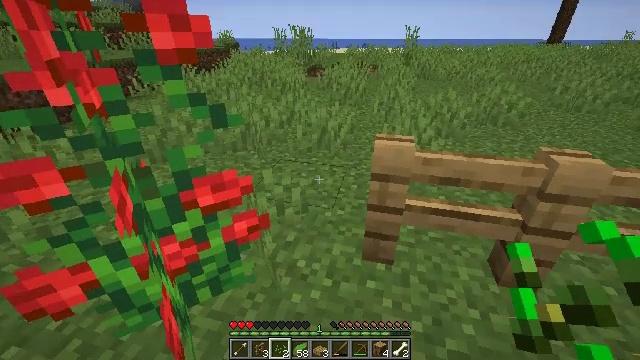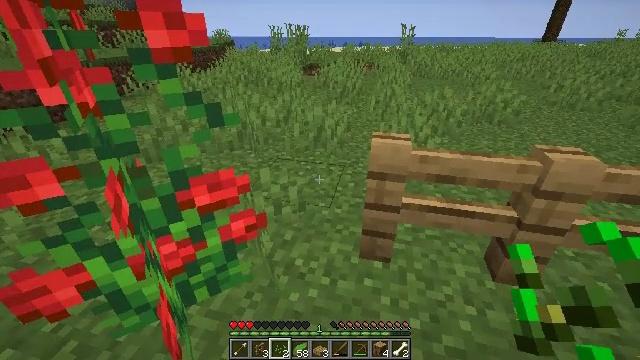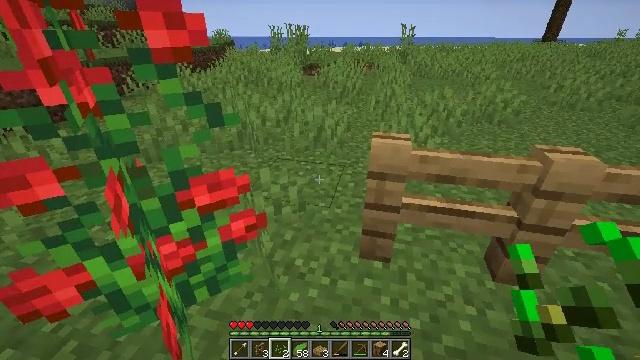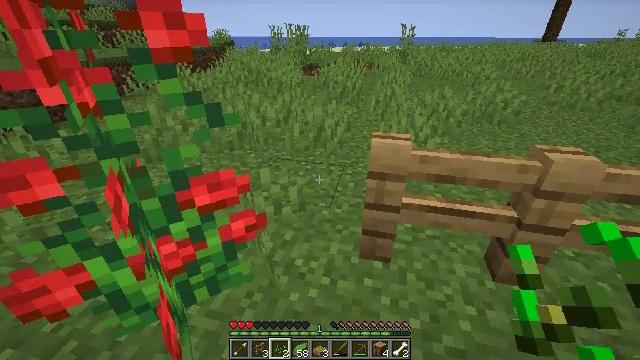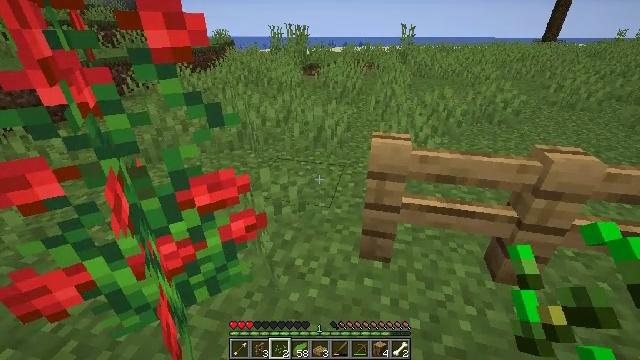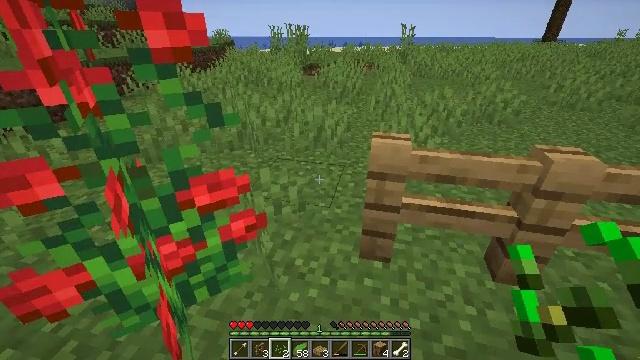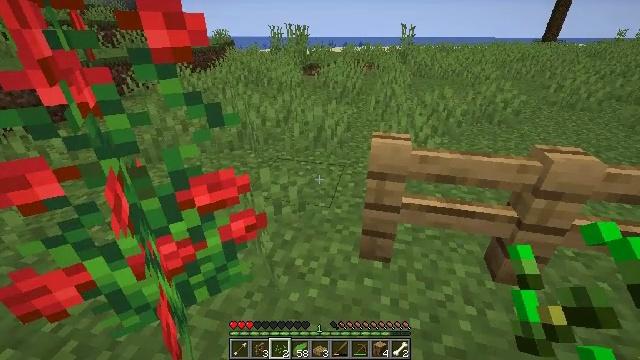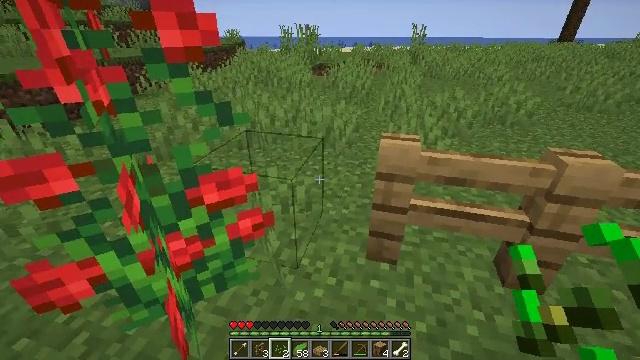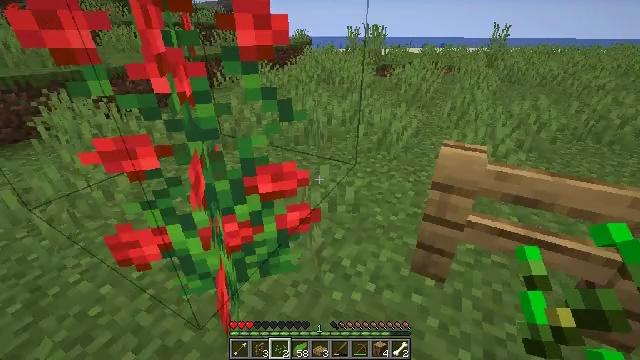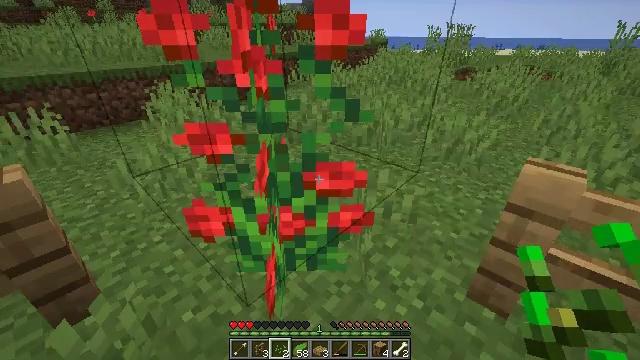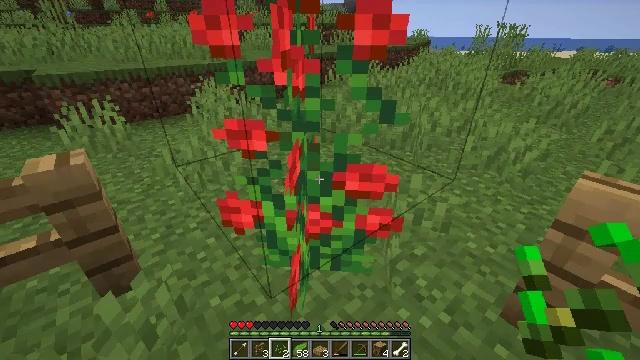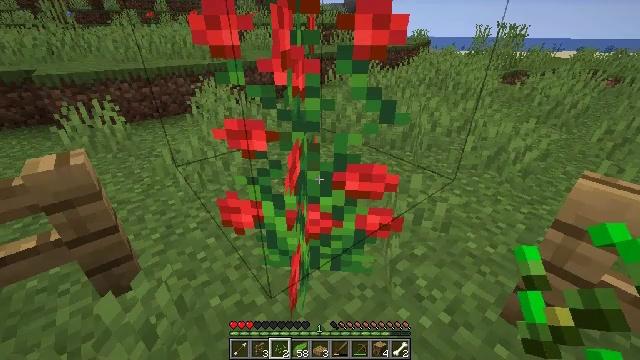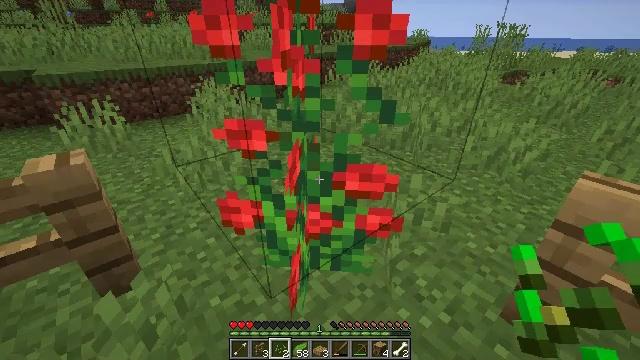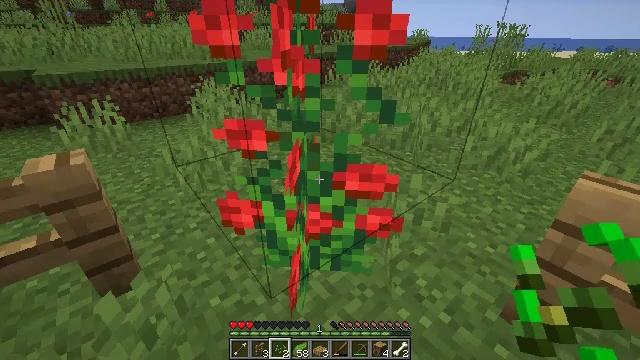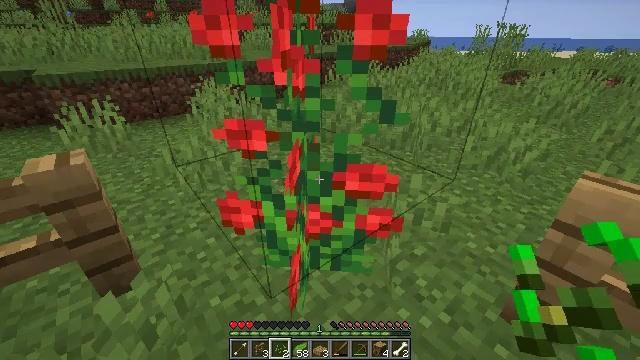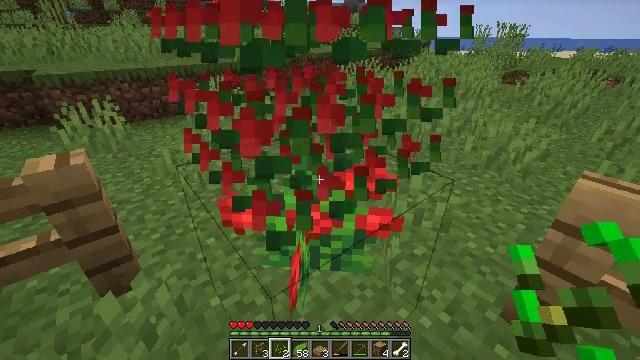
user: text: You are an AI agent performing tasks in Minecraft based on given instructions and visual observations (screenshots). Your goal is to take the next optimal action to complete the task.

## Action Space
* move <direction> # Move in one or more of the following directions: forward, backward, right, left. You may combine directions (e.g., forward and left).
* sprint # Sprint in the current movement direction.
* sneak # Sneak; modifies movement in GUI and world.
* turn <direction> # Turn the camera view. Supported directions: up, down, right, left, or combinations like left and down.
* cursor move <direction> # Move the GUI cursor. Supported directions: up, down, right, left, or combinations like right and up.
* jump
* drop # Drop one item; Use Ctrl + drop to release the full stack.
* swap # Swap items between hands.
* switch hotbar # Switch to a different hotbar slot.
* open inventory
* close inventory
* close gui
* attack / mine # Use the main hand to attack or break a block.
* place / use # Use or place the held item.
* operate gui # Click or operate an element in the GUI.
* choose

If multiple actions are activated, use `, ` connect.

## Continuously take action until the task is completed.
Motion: motion action
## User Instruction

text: Collect the rose bush for decoration.
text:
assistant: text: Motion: no_op
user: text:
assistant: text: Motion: no_op
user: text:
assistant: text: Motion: no_op
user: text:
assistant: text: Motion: no_op
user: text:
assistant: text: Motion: no_op
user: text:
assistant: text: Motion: no_op
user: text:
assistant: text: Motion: turn left
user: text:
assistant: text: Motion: turn left
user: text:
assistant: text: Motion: turn left
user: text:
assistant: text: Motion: turn left
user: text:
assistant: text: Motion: no_op
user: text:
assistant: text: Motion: no_op
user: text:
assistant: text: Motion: no_op
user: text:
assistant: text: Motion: no_op
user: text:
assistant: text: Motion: attack / mine
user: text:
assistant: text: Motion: attack / mine
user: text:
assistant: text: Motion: attack / mine
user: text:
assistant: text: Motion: no_op
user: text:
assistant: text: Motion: no_op
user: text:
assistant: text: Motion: no_op
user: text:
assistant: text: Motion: no_op